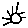
Label: sun